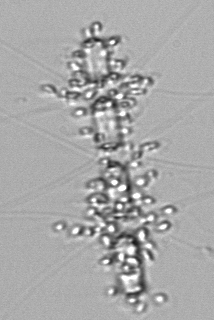
Label: Chaetoceros_didymus_TAG_external_flagellate